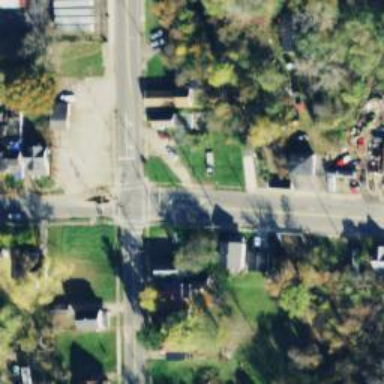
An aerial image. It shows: Road with stop sign.